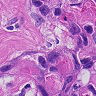
Metastatic tissue present: yes